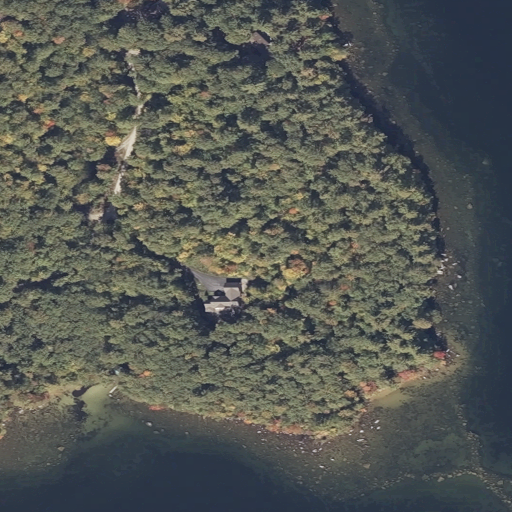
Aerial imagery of cape in Maine named Long Point containing deciduous forest, open water, mixed forest, evergreen forest, open development, and herbaceous wetlands